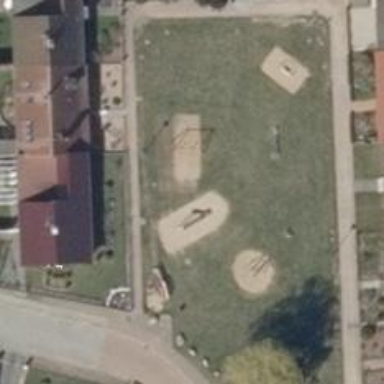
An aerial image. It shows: Playground area for leisure activities on the land.